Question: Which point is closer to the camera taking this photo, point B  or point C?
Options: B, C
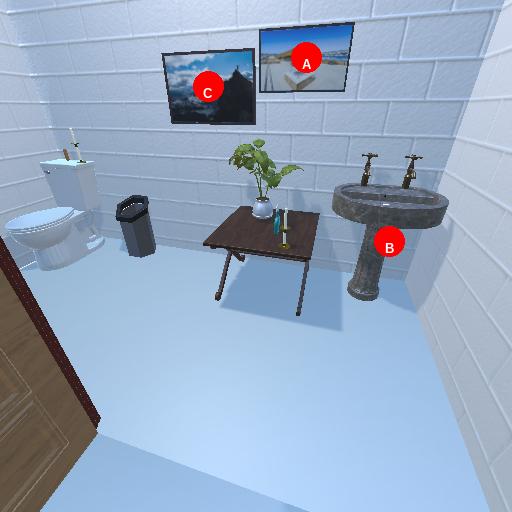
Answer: B